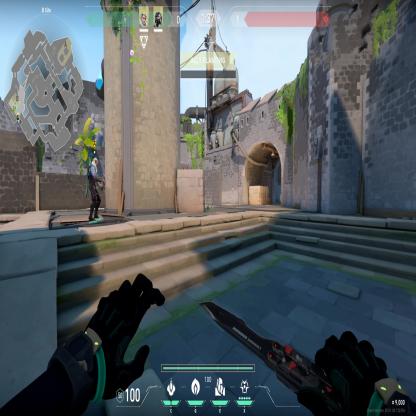
Label: teammate